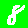
Digit: 8